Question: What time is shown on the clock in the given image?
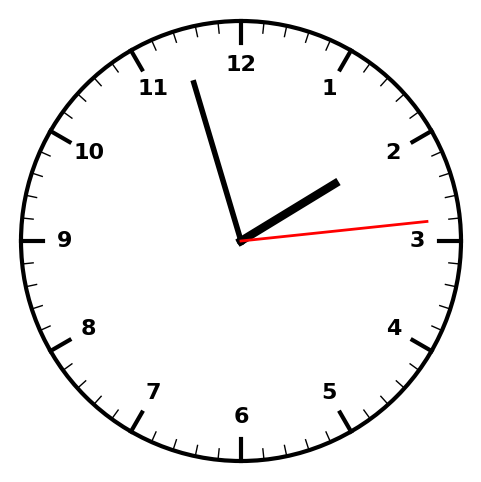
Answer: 01:57:14